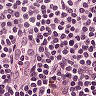
Metastatic tissue present: no